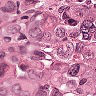
Metastatic tissue present: yes